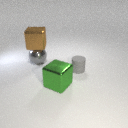
large green metal cube in front of large gray metal sphere